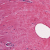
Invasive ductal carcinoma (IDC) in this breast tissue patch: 0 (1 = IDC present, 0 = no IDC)